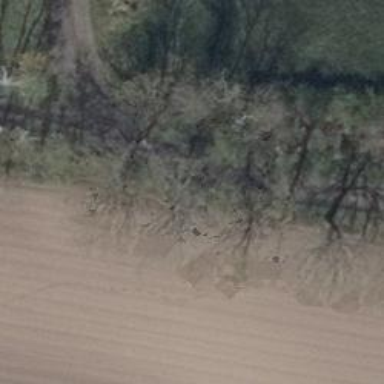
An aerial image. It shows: Row of trees in natural setting.